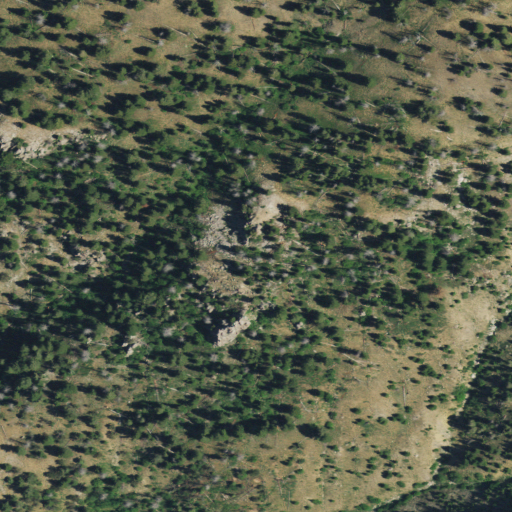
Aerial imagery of mountain in Idaho named Little Baldy Mountain containing shrub, evergreen forest, and grassland